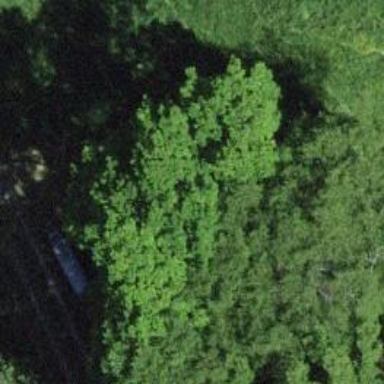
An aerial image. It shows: Track with grade 4 track type.